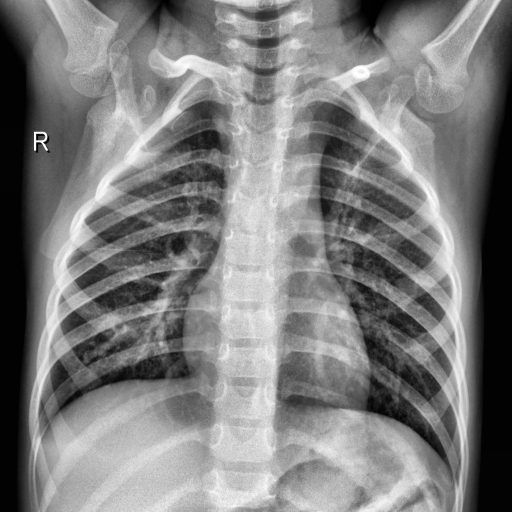
Finding: NORMAL